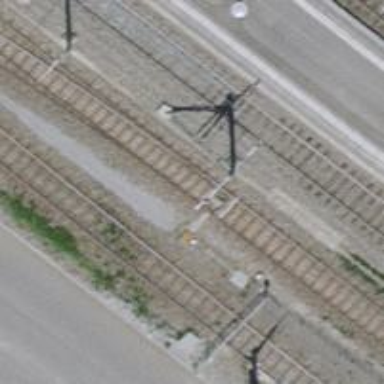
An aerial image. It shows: Railway switch.